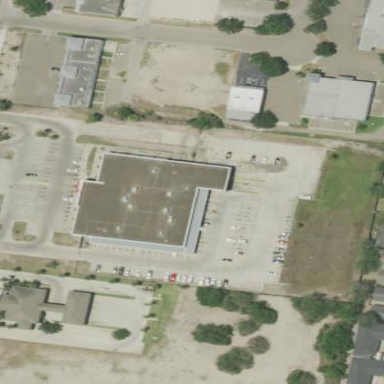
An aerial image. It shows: Building that serves as post office.